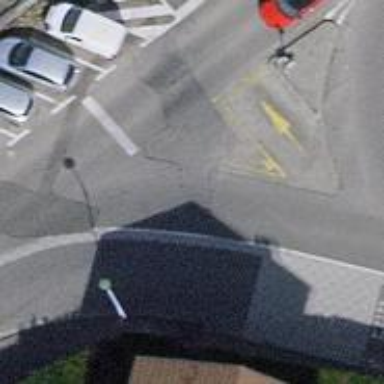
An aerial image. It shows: Tertiary road with asphalt surface. There is street-side parking available on the right side.